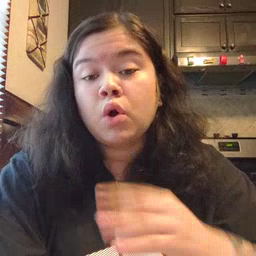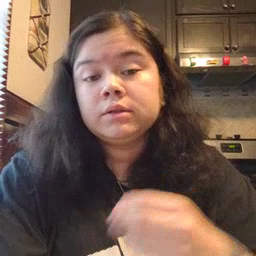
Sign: story